Interaction volume radius: 5 \u00c5
Interaction volume height: 50 \u00c5
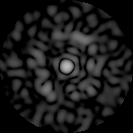
Disorder parameter: 0.8116